Question: I have created a new iOS project; by default the deployment target is iOS 8.2, but I don't have the option to use the simulator. I went to the Xcode preferences, and I don't have the option to download the iOS 8.2 simulator. I'm using Xcode Version 6.2 (6C131e).
If I tried to open the simulator via developer tools. I get this error:

I rename Xcode.app and rebooted my mac but didn't help.
I ran "xcrun simctl list" and I got this list:
'''
== Device Types ==
iPhone 4s (com.apple.CoreSimulator.SimDeviceType.iPhone-4s)
iPhone 5 (com.apple.CoreSimulator.SimDeviceType.iPhone-5)
iPhone 5s (com.apple.CoreSimulator.SimDeviceType.iPhone-5s)
iPhone 6 Plus (com.apple.CoreSimulator.SimDeviceType.iPhone-6-Plus)
iPhone 6 (com.apple.CoreSimulator.SimDeviceType.iPhone-6)
iPad 2 (com.apple.CoreSimulator.SimDeviceType.iPad-2)
iPad Retina (com.apple.CoreSimulator.SimDeviceType.iPad-Retina)
iPad Air (com.apple.CoreSimulator.SimDeviceType.iPad-Air)
Resizable iPhone (com.apple.CoreSimulator.SimDeviceType.Resizable-iPhone)
Resizable iPad (com.apple.CoreSimulator.SimDeviceType.Resizable-iPad)
== Runtimes ==
iOS 8.1 (8.1 - 12B411) (com.apple.CoreSimulator.SimRuntime.iOS-8-1)
iOS 8.2 (8.2 - 12D508) (com.apple.CoreSimulator.SimRuntime.iOS-8-2)
== Devices ==
-- iOS 8.1 --
-- iOS 8.2 --
'''
Any of you know why I don't have the option to run my project in the simulator?
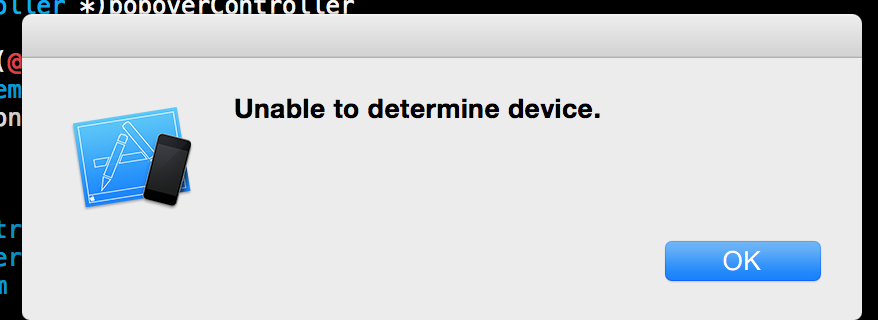
Answer: You are likely experiencing the issue mentioned in <URL>:
> Renaming Xcode.app after running any of the Xcode tools in that bundle
may cause iOS simulator to be no longer be available. Either rename
Xcode.app back to what it was when first launched or restart your Mac.
(<PHONE>)
Additionally, it may be the case that you really don't have any devices configured (did you delete them?). Look at the output of 'xcrun simctl list' and try creating devices using 'xcrun simctl create'. Also take a look in ~/Library/Developer/CoreSimulator/Devices. Is there anything there?